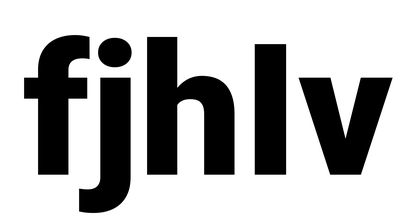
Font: Roboto_Black